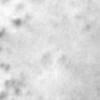
Label: no_change